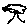
Label: tree